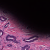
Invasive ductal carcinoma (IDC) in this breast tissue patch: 0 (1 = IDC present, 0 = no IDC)